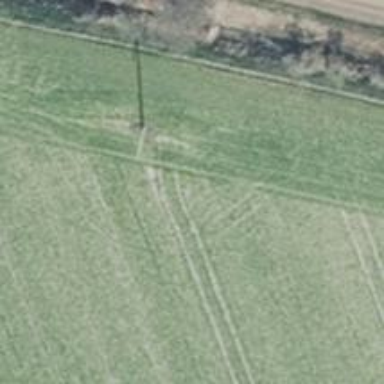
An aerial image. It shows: Grey lattice power pole.